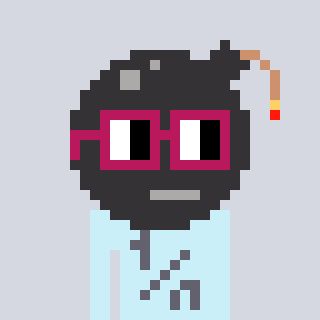
a pixel art character with square dark red glasses, a bomb-shaped head and a cold-colored body on a cool background